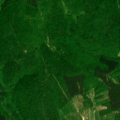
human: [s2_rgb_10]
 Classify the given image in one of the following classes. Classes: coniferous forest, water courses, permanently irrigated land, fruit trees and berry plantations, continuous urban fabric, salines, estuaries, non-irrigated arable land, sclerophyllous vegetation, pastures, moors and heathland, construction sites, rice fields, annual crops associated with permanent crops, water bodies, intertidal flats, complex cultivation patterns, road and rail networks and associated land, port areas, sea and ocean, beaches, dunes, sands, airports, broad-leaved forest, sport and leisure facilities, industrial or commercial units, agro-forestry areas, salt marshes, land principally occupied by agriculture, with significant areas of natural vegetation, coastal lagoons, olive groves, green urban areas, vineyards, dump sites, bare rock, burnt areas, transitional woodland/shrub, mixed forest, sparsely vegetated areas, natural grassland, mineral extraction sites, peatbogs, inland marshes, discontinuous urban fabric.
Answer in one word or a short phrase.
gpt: land principally occupied by agriculture, with significant areas of natural vegetation, broad-leaved forest, mixed forest